Question: I have the following css and html (drilled down to the essentials. The full code with additional styles can be found here: I have this css I pasted on jsfiddle: <URL>
css:
'''
* {
margin: 0px;
padding: 0px;
font-size: 13px;
line-height: 15px;
border: none;
}
input[type="submit"]::-moz-focus-inner {
border: 0;
}
#search .text, #search .button {
border: 1px solid red;
}
'''
html:
'''
<form method="post" id="search" action="">
<p><input type="text" class="text" value="" name="suche"><input type="submit" class="button" value="Suchen"></p>
</form>
'''
this is how firefox renders:
#
this is how chrome renders:

i want the two form elements to have the same height in all browsers. looks to me like some default style is applied, that i manually need to reset like i did for firefox in this example.
in chrome developer tools one has height 16 and one height 17 px but i am not able to see where it comes from, its just calculated. the applied styles (that are shown to me) are the same.
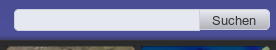
Answer: change:
'''
*{
line-height: normal !important;
}
'''
or add something like:
'''
input[type="submit"], input[type="text"] {
line-height:normal !important;
}
'''
don't ask why)
and. safari need special fixes. but looks well